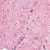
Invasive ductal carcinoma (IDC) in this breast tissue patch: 0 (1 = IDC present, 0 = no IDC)